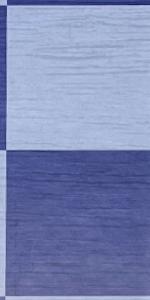
Label: Empty